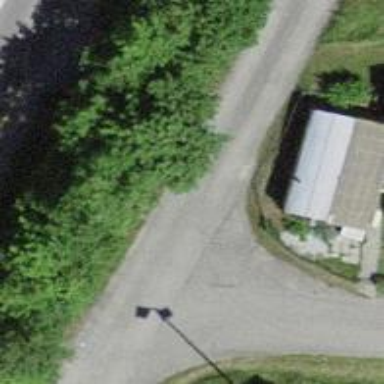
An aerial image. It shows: Road with steps.